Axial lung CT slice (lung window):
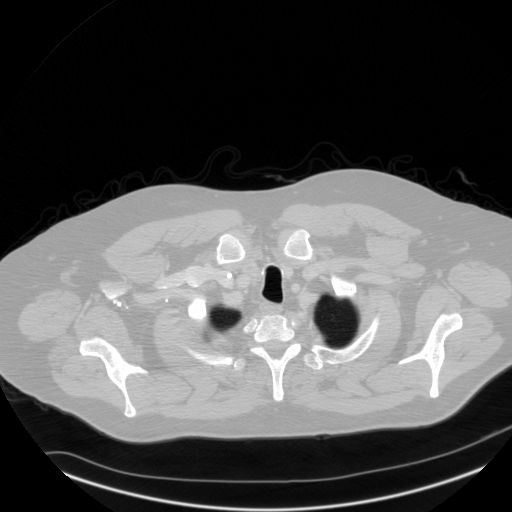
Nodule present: no